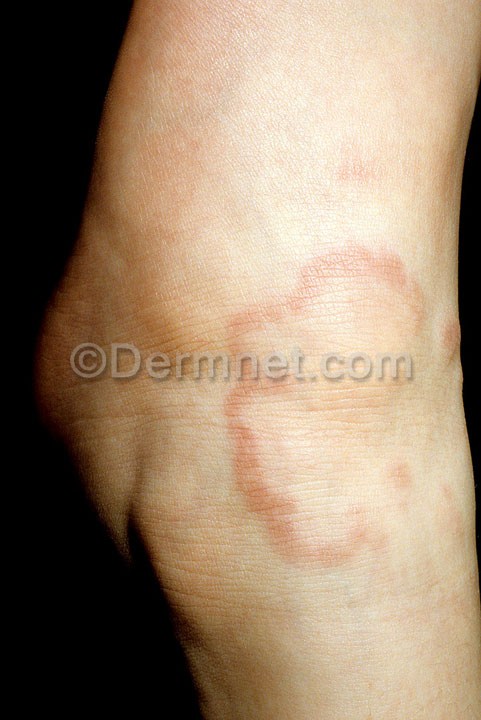
Disease: Systemic Disease